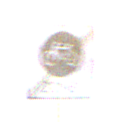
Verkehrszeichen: EndeFahrradzone
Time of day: SunriseSunset
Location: Outdoor (RoadRail)
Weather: PartlyCloudy
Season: NotSpecified
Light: Natural